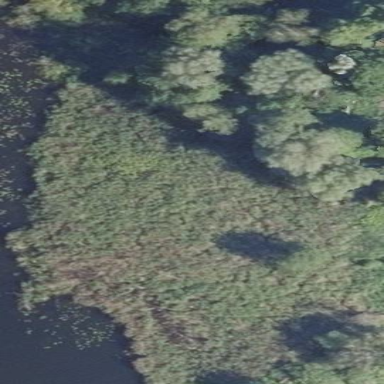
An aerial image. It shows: Swamp in wetland area.